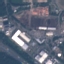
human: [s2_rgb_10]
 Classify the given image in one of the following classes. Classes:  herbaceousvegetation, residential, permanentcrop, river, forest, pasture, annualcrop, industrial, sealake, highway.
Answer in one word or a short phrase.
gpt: Industrial